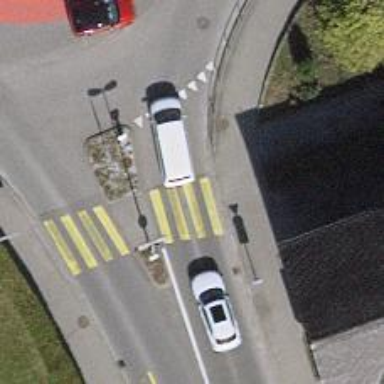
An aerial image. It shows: Uncontrolled zebra crossing on the road.